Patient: sex M, age 17
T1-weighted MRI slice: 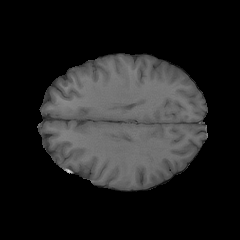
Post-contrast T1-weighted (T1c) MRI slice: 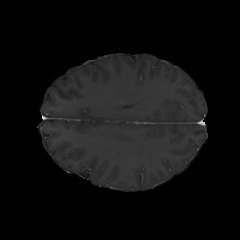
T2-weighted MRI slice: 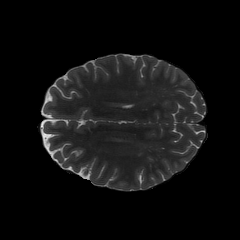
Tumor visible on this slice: no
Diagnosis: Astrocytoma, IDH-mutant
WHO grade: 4